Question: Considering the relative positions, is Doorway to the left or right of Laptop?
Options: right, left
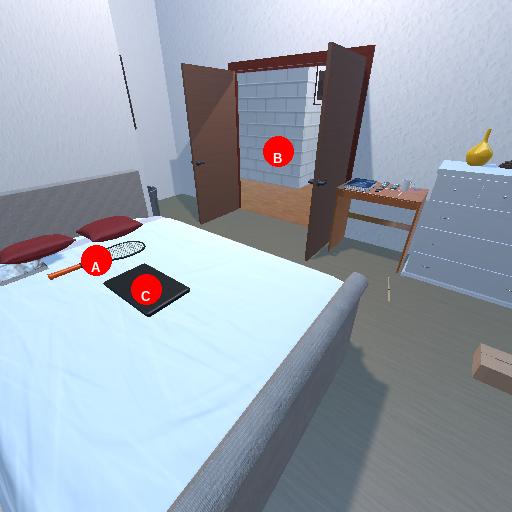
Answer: right